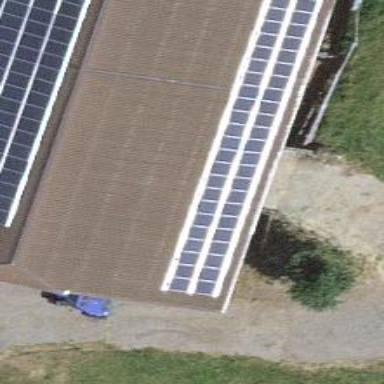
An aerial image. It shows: Solar photovoltaic panel generator.